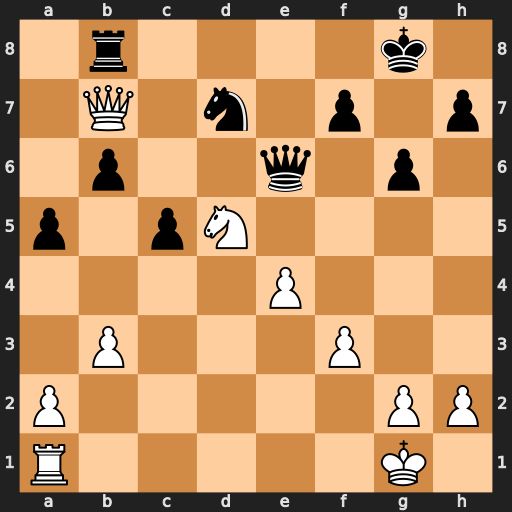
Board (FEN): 1r4k1/1Q1n1p1p/1p2q1p1/p1pN4/4P3/1P3P2/P5PP/R5K1
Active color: w
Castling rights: -
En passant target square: -
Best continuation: Qxd7 Qxd7 Nf6+ Kg7 Nxd7